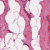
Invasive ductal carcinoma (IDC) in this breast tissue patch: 0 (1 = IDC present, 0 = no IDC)